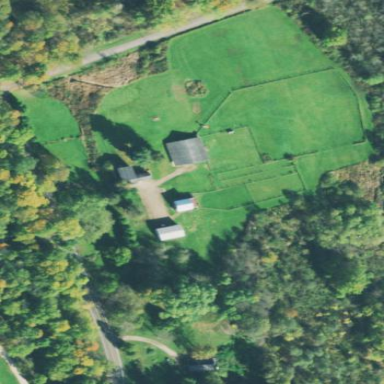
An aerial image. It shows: Farmyard area.